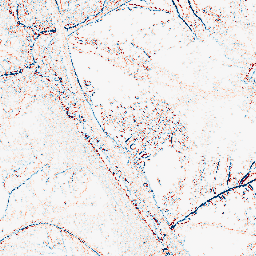
Category: edge_preserving
Decomposition family: median
Decomposition parameters: size: 3
Upsampling method: regularized
Upsampling parameters: scale: 2
lambda_reg: 0.001
Upsampling scale: 2